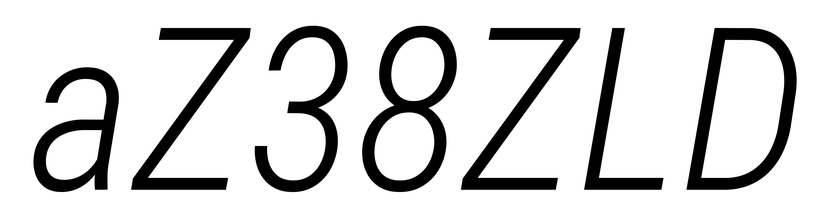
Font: Roboto-Italic_Condensed_Light_Italic